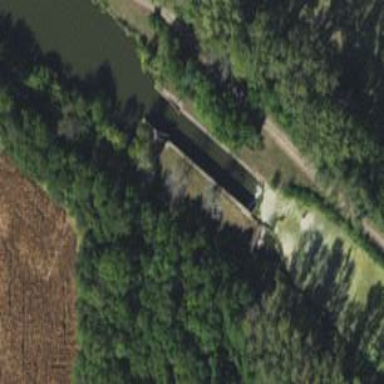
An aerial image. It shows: Lock gate along waterway.